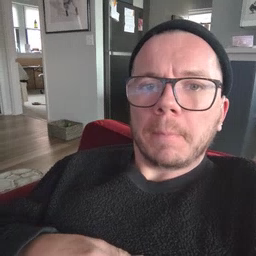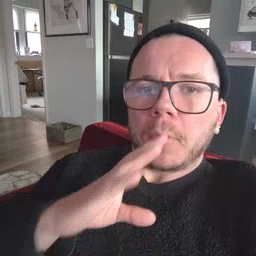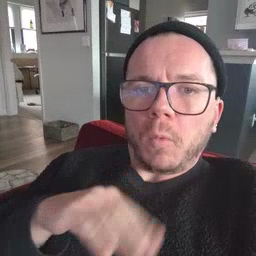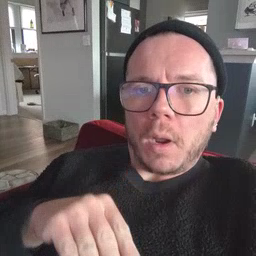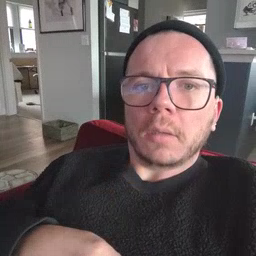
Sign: quiet